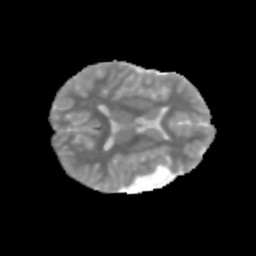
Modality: MD
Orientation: axial
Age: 12
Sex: male
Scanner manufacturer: siemens
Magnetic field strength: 3 T
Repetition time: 3.8 s
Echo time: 0.07 s